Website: home-depot
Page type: cross-sells
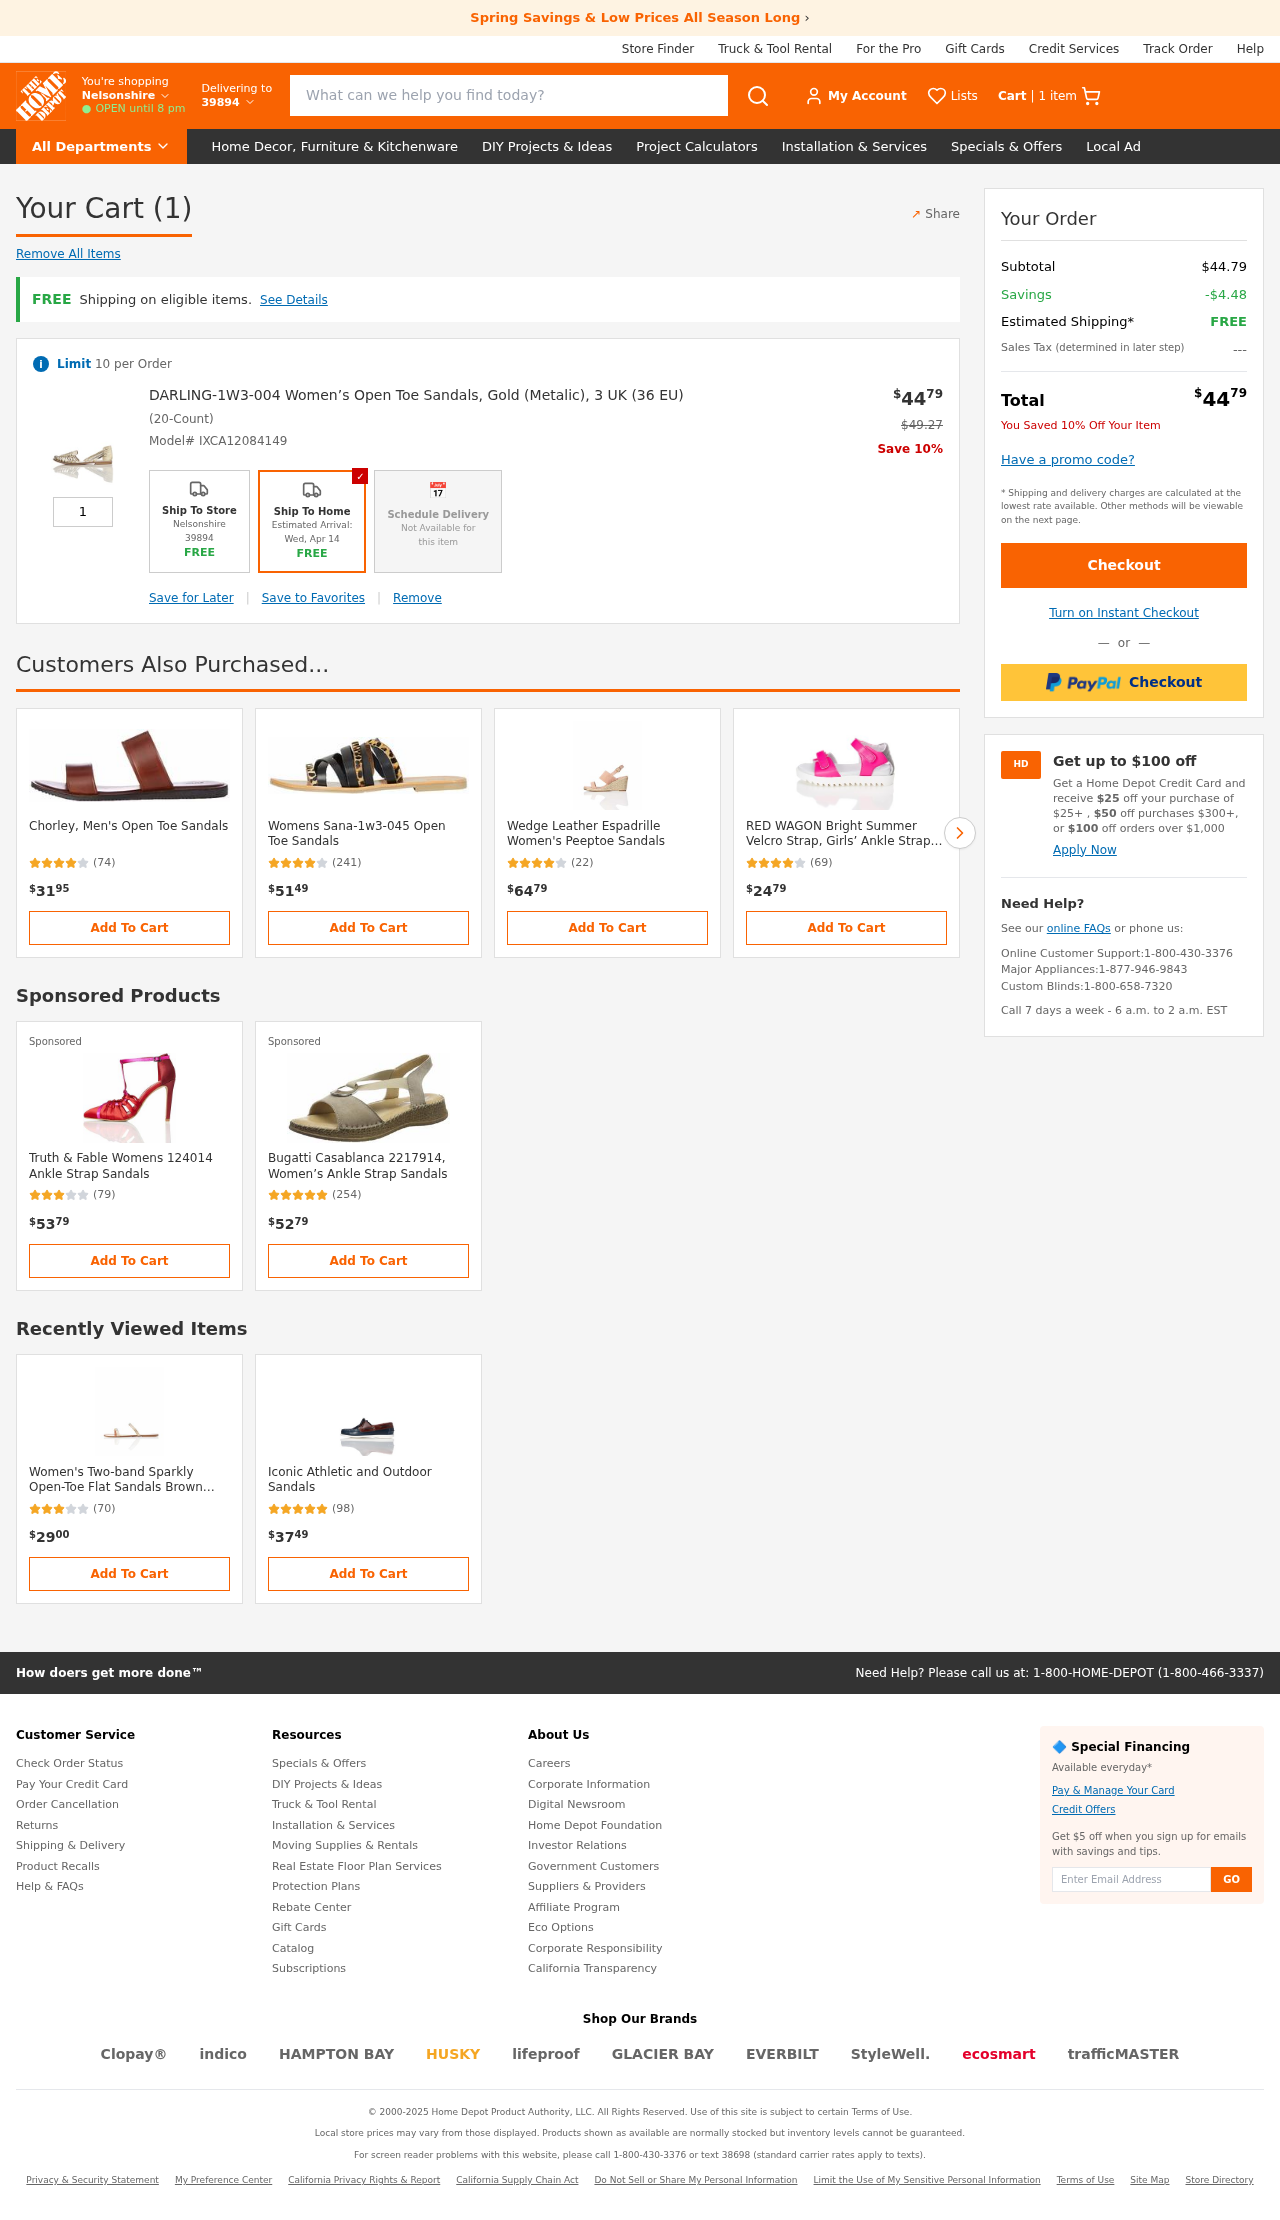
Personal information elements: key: PII_LOCATION1_CITY
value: Nelsonshire
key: PII_POSTCODE
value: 39894
Product elements: key: PRODUCT1_NAME
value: DARLING-1W3-004 Women’s Open Toe Sandals, Gold (Metalic), 3 UK (36 EU)
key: PRODUCT1_PRICE
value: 44.79
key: PRODUCT1_QUANTITY
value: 1
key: PRODUCT1_ORIGINAL_PRICE
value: $49.27
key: PRODUCT2_NAME
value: Chorley, Men's Open Toe Sandals
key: PRODUCT2_NUM_RATINGS
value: (74)
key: PRODUCT2_PRICE
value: $3195
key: PRODUCT3_NAME
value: Womens Sana-1w3-045 Open Toe Sandals
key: PRODUCT3_NUM_RATINGS
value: (241)
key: PRODUCT3_PRICE
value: $5149
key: PRODUCT4_NAME
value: Wedge Leather Espadrille Women's Peeptoe Sandals
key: PRODUCT4_NUM_RATINGS
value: (22)
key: PRODUCT4_PRICE
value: $6479
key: PRODUCT5_NAME
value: RED WAGON Bright Summer Velcro Strap, Girls’ Ankle Strap Sandals
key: PRODUCT5_NUM_RATINGS
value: (69)
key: PRODUCT5_PRICE
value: $2479
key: PRODUCT6_NAME
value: Truth & Fable Womens 124014 Ankle Strap Sandals
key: PRODUCT6_NUM_RATINGS
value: (79)
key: PRODUCT6_PRICE
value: $5379
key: PRODUCT7_NAME
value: Bugatti Casablanca 2217914, Women’s Ankle Strap Sandals
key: PRODUCT7_NUM_RATINGS
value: (254)
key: PRODUCT7_PRICE
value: $5279
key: PRODUCT8_NAME
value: Women's Two-band Sparkly Open-Toe Flat Sandals Brown Sand), US 9
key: PRODUCT8_NUM_RATINGS
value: (70)
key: PRODUCT8_PRICE
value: $2900
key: PRODUCT9_NAME
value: Iconic Athletic and Outdoor Sandals
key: PRODUCT9_NUM_RATINGS
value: (98)
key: PRODUCT9_PRICE
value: $3749
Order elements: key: ORDER_NUM_ITEMS
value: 1 item
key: ORDER_NUM_ITEMS
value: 1
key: ORDER_SKU
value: Model# IXCA12084149
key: ORDER_SUBTOTAL
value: $44.79
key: ORDER_SAVINGS
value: -$4.48
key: ORDER_TOTAL
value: $4479
Search elements: key: HEADER_SEARCH
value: What can we help you find today?